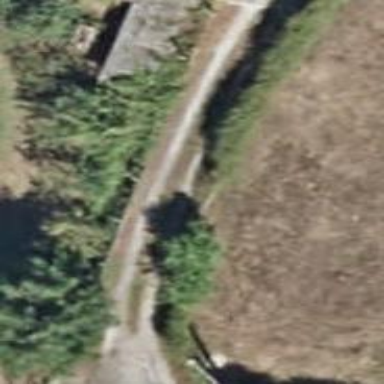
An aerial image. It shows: Driveway.